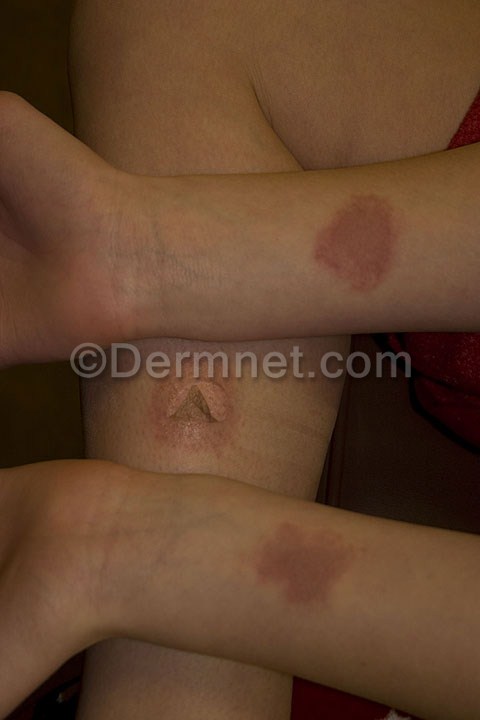
Disease: Exanthems and Drug Eruptions